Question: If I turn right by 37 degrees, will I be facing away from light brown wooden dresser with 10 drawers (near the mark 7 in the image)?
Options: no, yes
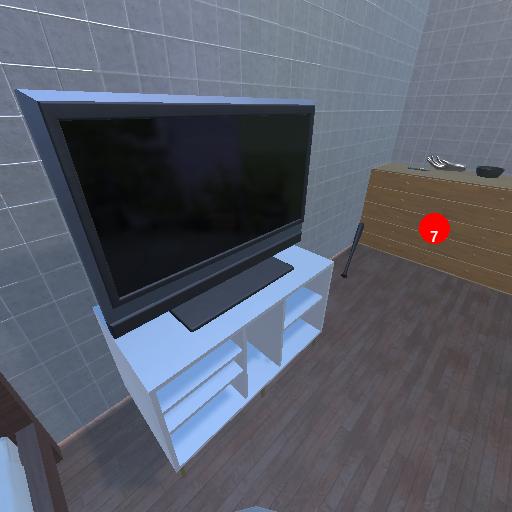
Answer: no